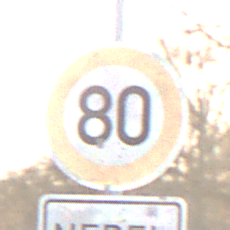
Verkehrszeichen: Geschwindigkeit80
Zusatzzeichen unten: HinweiseAufGefahrenDurchVerbaleAngabe10
Umgebung: Outdoor, Nature
Tageszeit: SunriseSunset
Wetter: PartlyCloudy
Licht: Natural
Jahreszeit: NotSpecified
Kontrast: MediumContrast